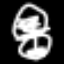
Label: hourglass